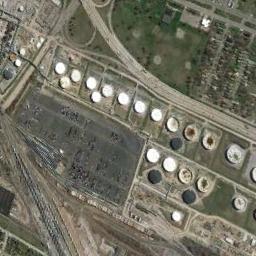
Label: storage tanks